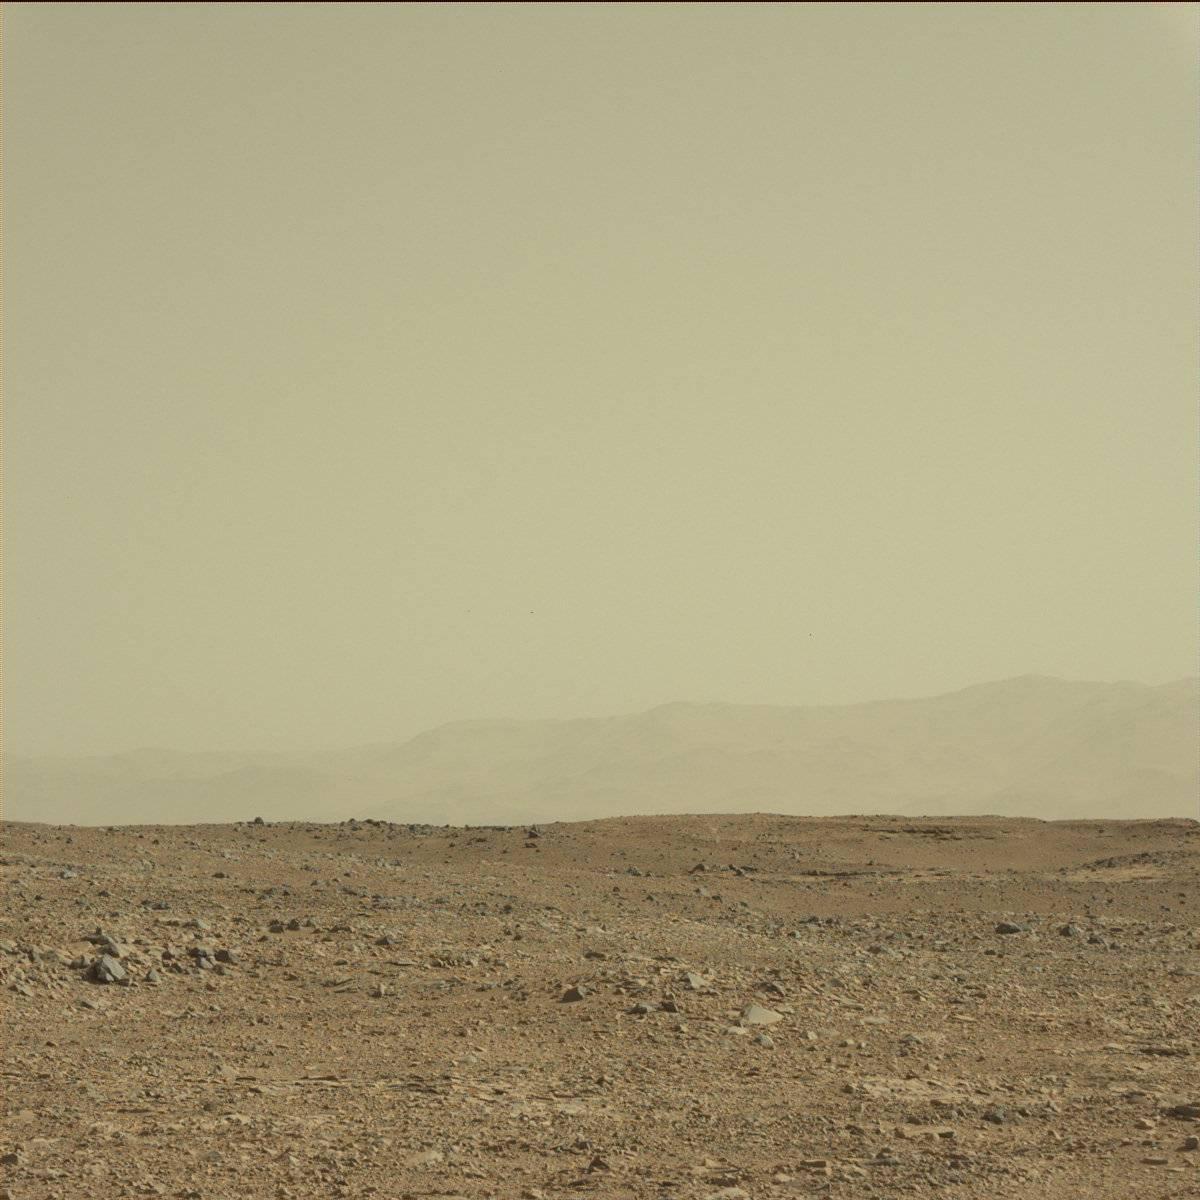
Terrain classes present: Bedrock, Ridge, Rock, Sand / Soil, Sky